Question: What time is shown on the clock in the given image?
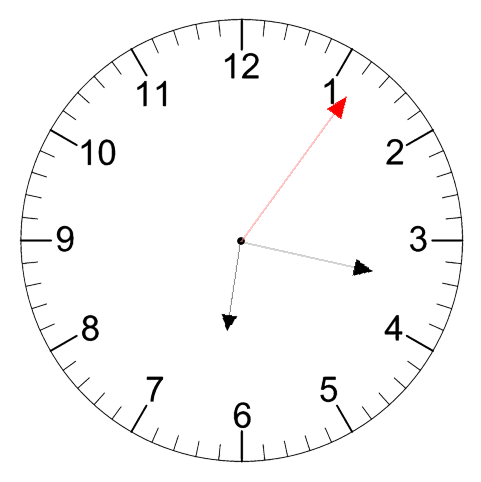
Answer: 06:17:06